Question: I have a data frame (DF),
That comprises of: grade and school id.
I'm trying to create a 'Var_grade' variable that calculates the variance of the grades of all the other rows which belong to the same school, excluding the current one.
How could I do that in R?
for example-

I tried to run this code-
'''
DF<-DF %>% group_by(School)%>%
mutate(Var_grade= combn(grade, (n()-1), FUN=VAR))
'''
but I got this error message-
The error occured in group 1: School = 1
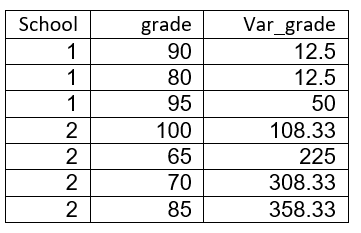
Answer: Try the following :
'''
library(dplyr)
DF %>%
group_by(School)%>%
mutate(Var_grade = purrr::map_dbl(row_number(), ~var(grade[-.x])))
# School grade Var_grade
# <int> <dbl> <dbl>
#1 1 90 112.
#2 1 80 12.5
#3 1 95 50
#4 2 100 108.
#5 2 65 225
#6 2 70 308.
#7 2 85 358.
'''
---
In base you can use 'ave' with 'sapply' :
'''
DF$Var_grade <- with(DF, ave(grade, School, FUN = function(x)
sapply(seq_along(x), function(i) var(x[-i]))))
'''
'''
DF <- data.frame(School = rep(1:2, c(3, 4)),
grade = c(90, 80, 95, 100, 65, 70, 85))
'''